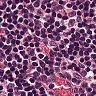
Metastatic tissue present: no